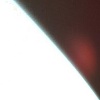
Label: sunburn